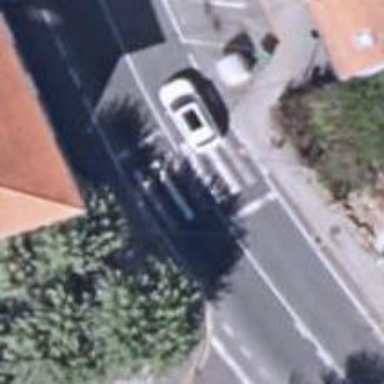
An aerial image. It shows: Uncontrolled zebra crossing on the road.